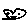
Label: triangle